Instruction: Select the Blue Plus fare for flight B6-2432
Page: flights
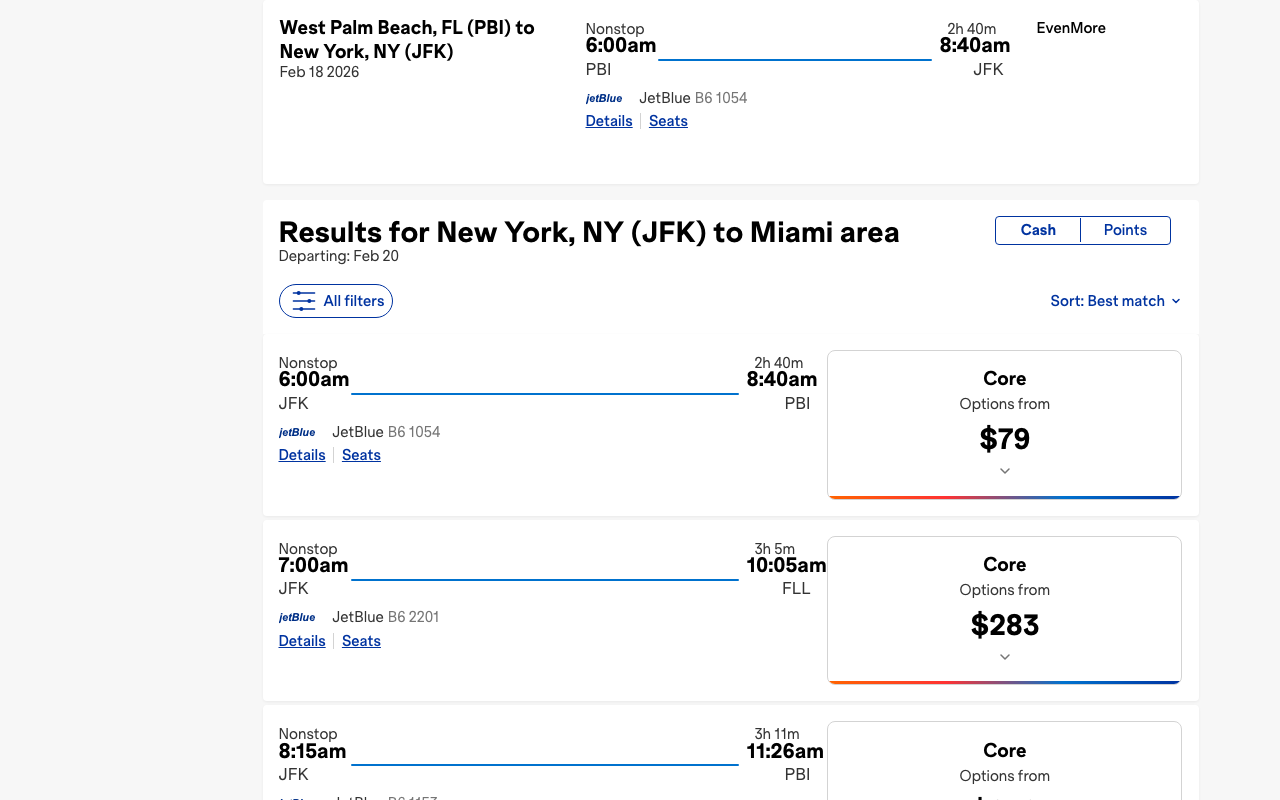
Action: click